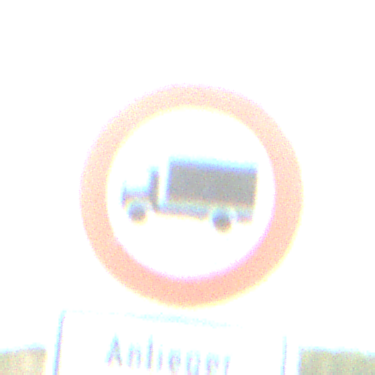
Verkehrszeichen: VerbotFuerKraftfahrzeugeUeberDreiKommaFuenfTonnen
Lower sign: PersonengruppenFrei2
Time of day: SunriseSunset
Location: Outdoor (RoadRail)
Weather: PartlyCloudy
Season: NotSpecified
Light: Natural